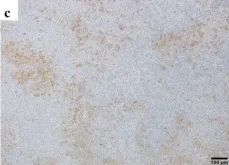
Immunohistochemical features. C, d. Plasmacytic cells were CD138-focally positive in the left submandibular gland and duodenum (CD138 staining, 100x). Bar, 100 mum.
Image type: pathology (immunostaining)